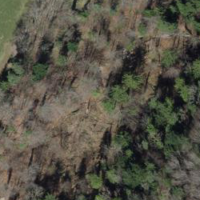
EUNIS habitat code: 44
Species observed at this site:
Lamium galeobdolon